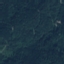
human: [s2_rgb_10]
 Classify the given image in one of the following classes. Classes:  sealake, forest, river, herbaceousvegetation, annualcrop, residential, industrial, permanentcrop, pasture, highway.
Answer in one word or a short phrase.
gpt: Forest